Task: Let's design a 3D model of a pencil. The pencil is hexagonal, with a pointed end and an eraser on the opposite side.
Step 127:
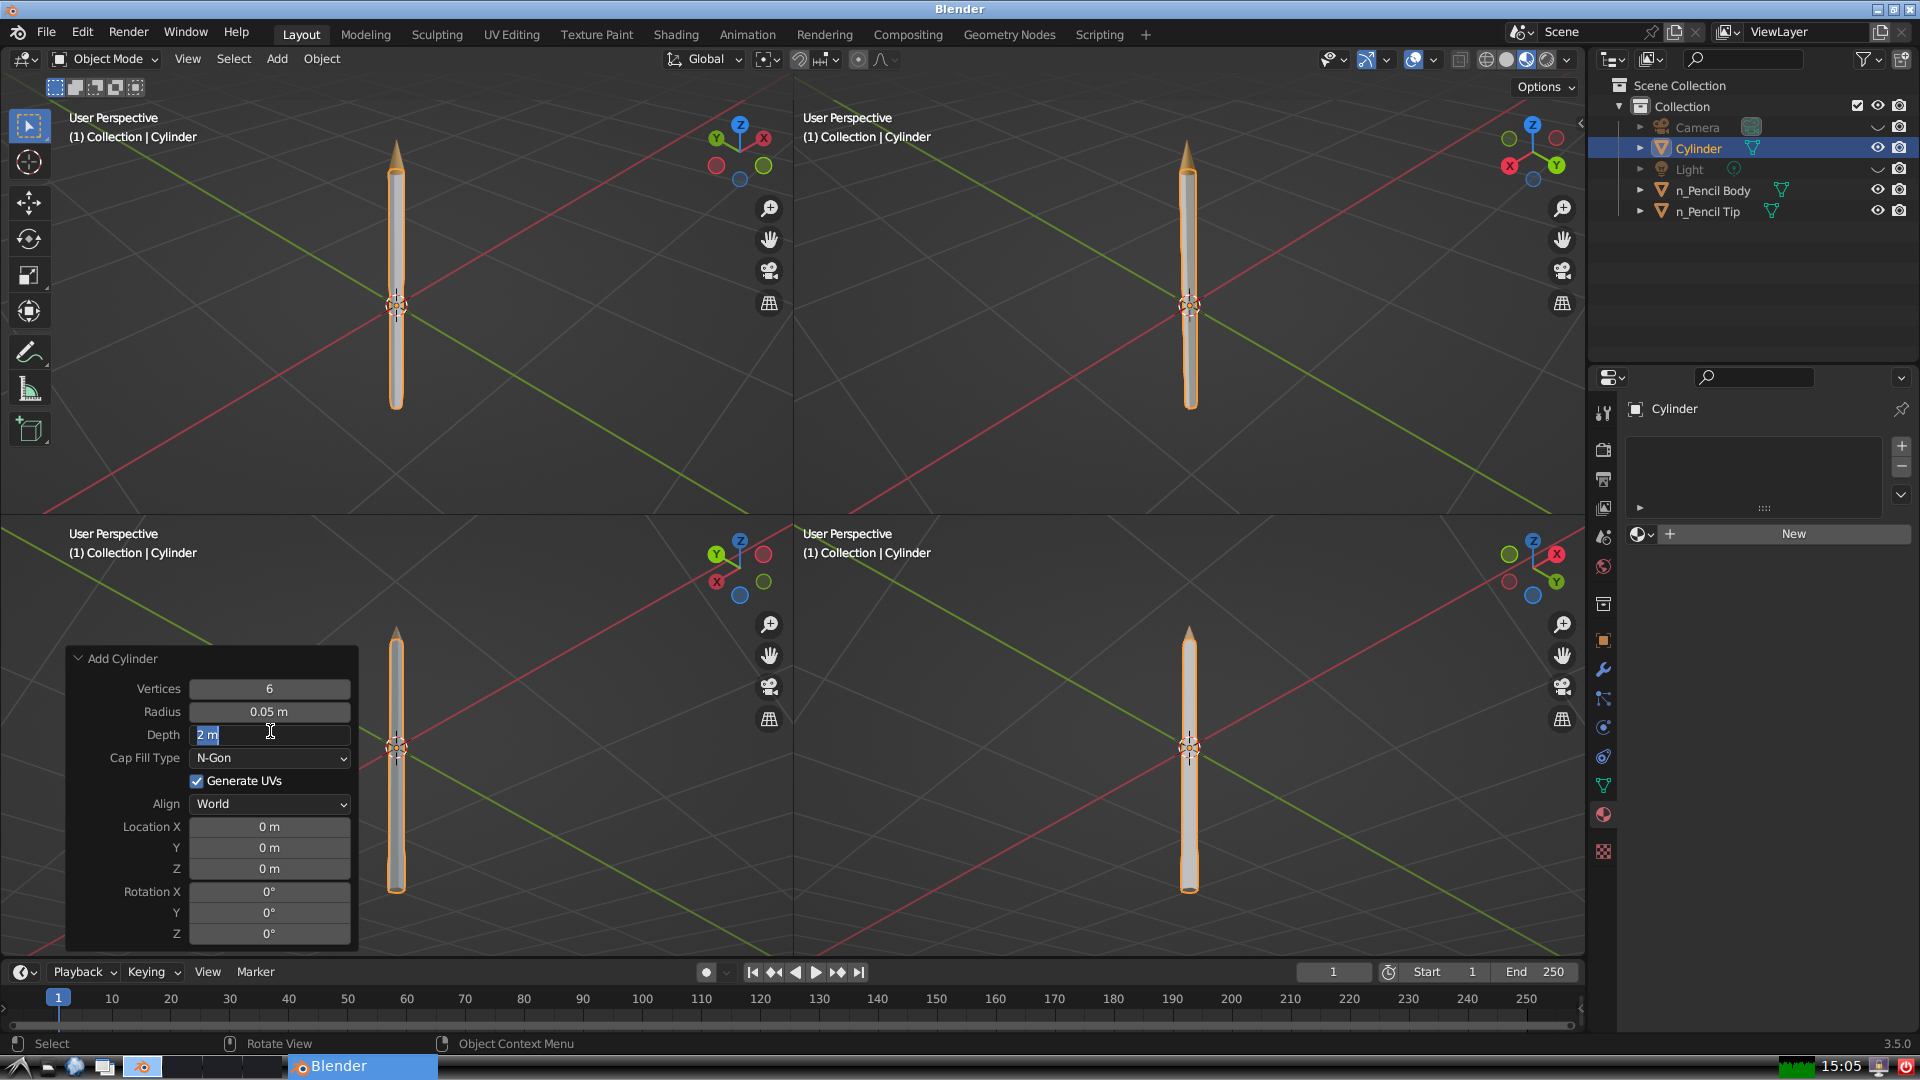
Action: input_text: 0.1